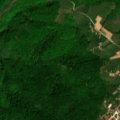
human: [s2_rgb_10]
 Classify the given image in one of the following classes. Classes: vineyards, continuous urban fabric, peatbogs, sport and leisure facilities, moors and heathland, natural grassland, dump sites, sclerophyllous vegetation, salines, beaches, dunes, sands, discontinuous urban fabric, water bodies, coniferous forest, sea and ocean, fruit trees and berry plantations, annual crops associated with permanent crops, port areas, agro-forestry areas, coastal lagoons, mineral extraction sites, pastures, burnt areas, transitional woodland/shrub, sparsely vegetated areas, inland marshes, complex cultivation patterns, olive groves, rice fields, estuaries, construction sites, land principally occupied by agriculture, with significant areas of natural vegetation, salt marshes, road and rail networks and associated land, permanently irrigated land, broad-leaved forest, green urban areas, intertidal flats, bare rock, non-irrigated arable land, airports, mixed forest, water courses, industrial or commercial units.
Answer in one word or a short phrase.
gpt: discontinuous urban fabric, complex cultivation patterns, broad-leaved forest